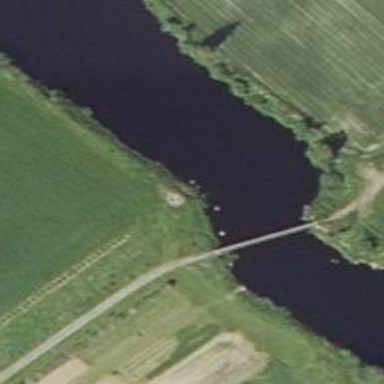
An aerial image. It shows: Bridge over road.